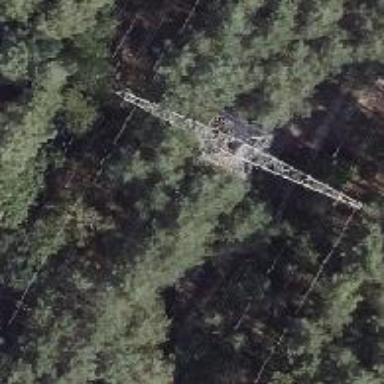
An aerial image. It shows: Power tower.